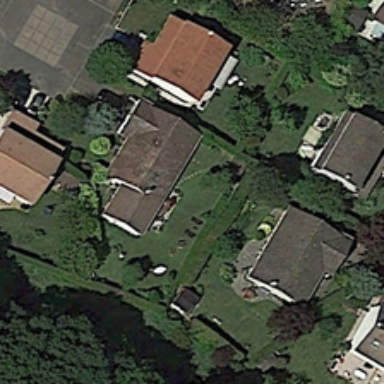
There's a black car parked in front of the brown roof house .